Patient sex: F
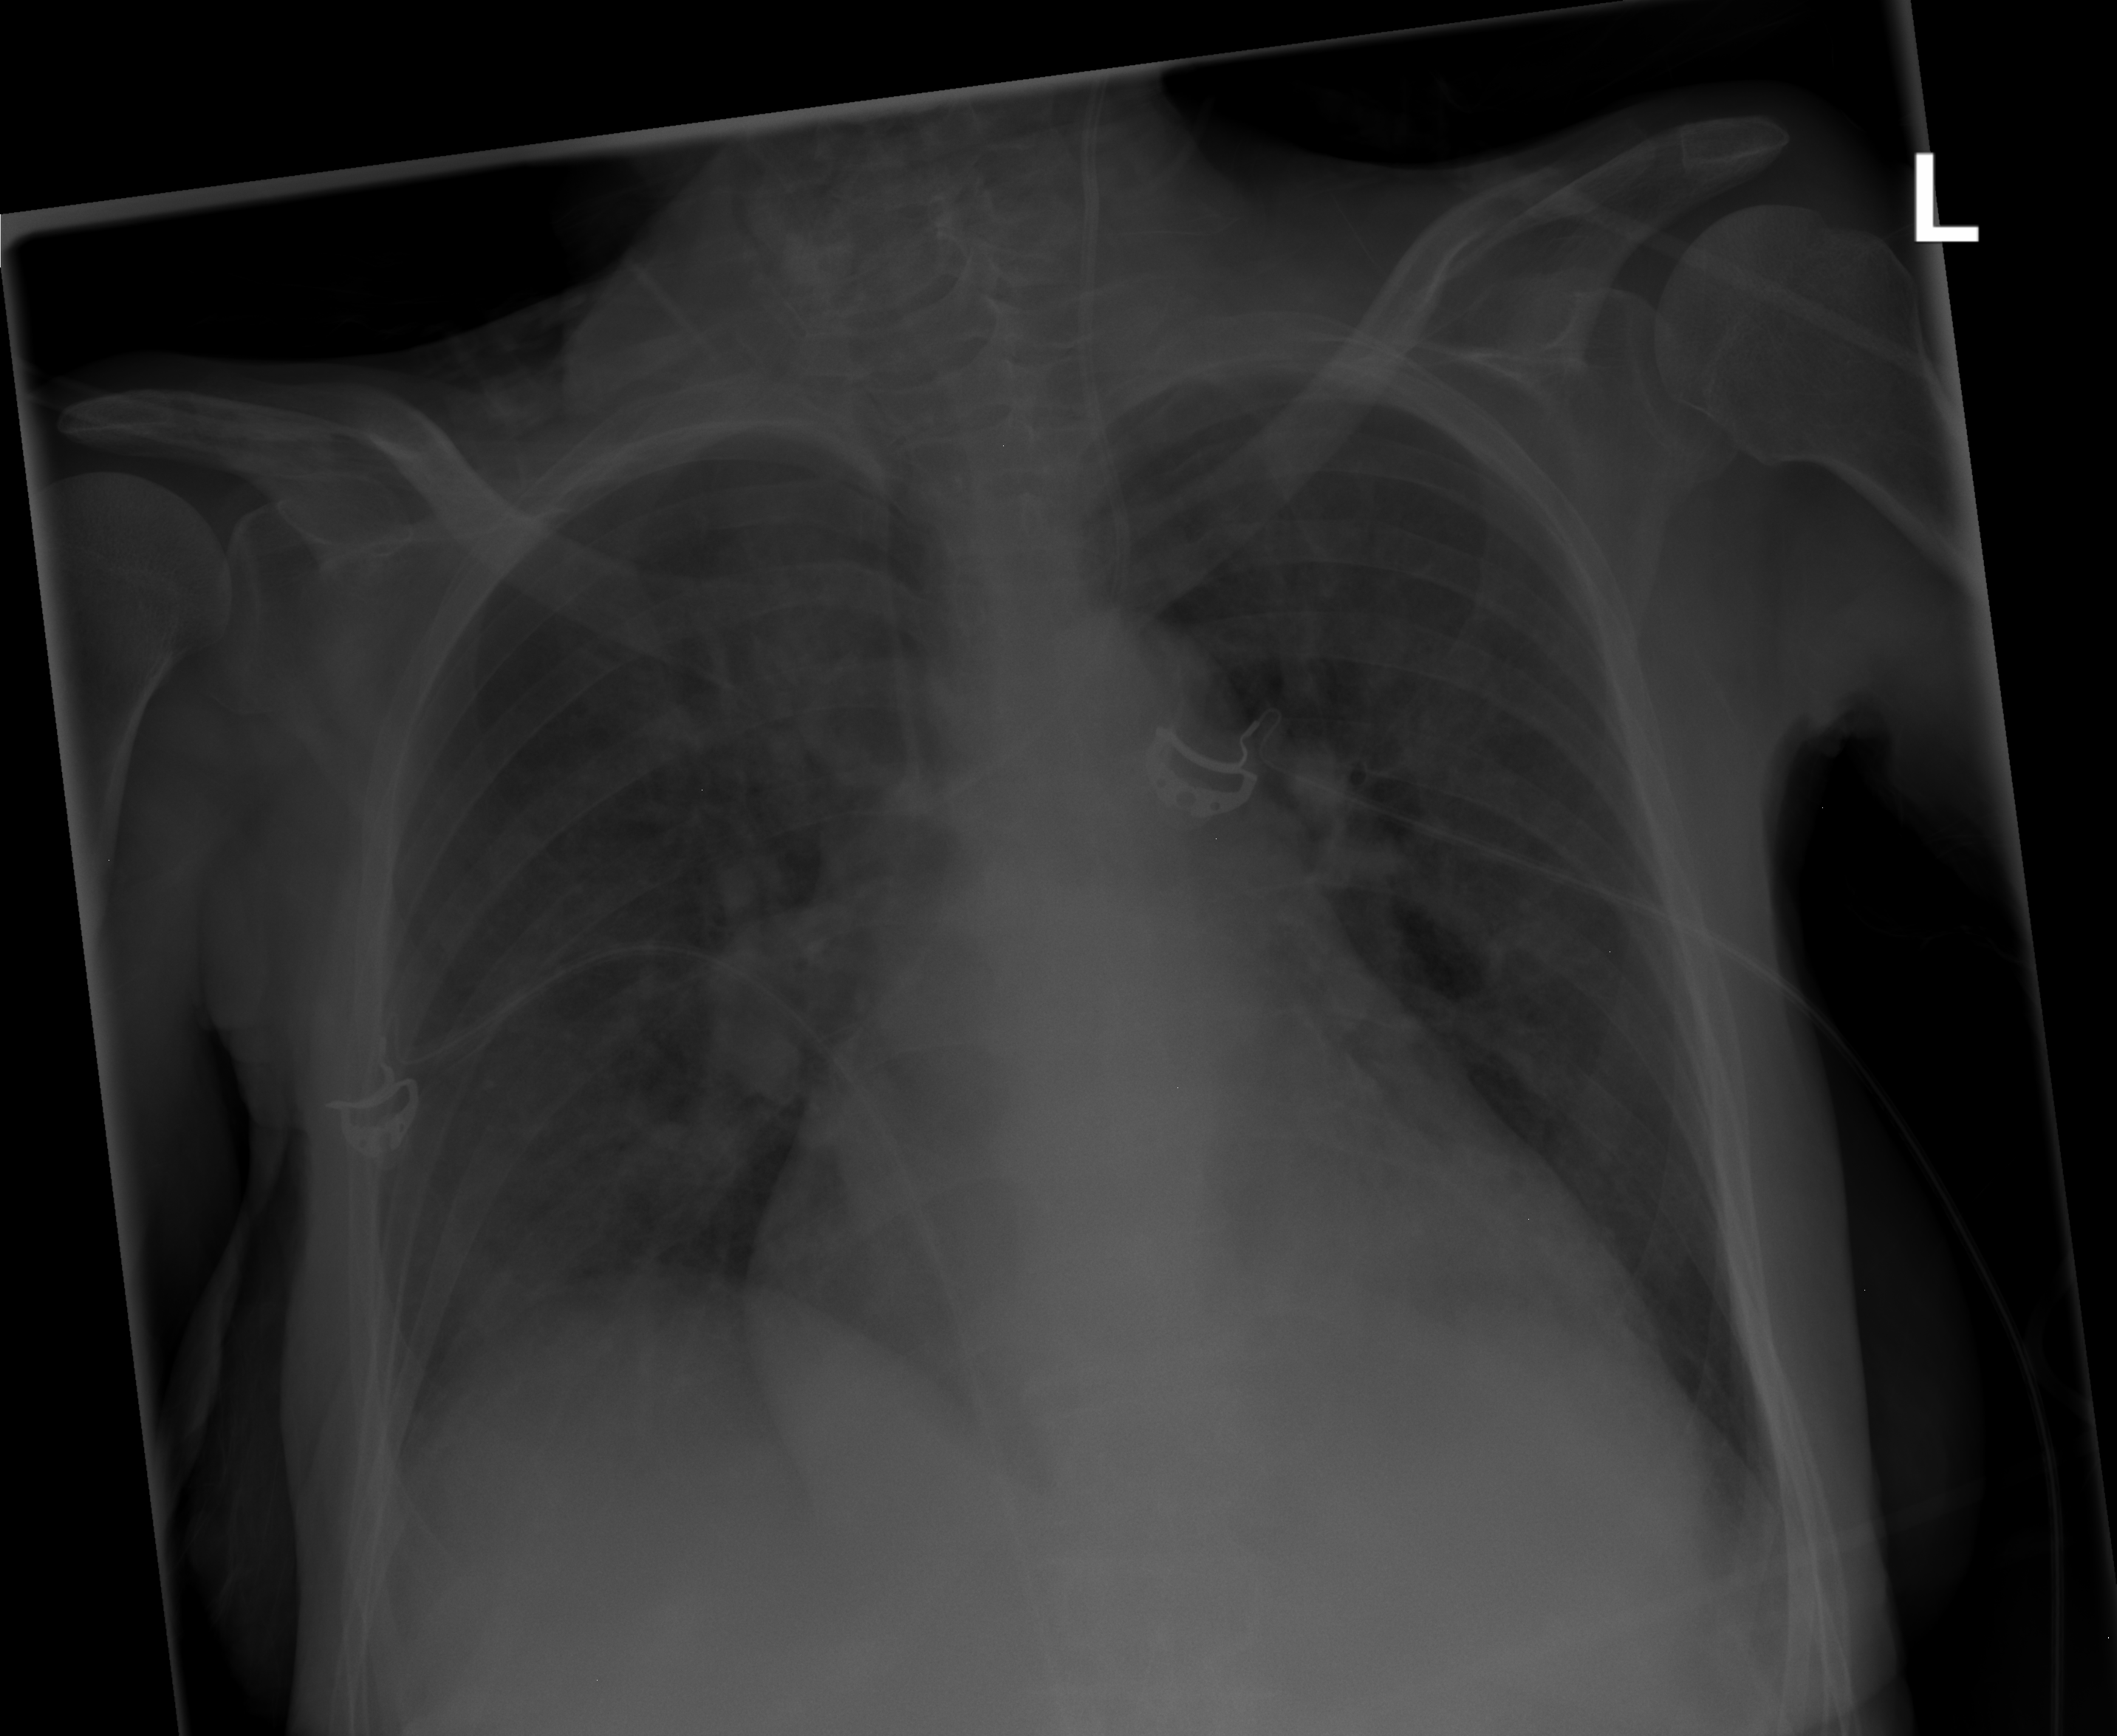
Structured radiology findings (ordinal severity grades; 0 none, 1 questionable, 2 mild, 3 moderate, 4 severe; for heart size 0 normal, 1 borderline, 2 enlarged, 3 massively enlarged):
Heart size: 3
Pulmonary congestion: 2
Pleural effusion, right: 1
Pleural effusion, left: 0
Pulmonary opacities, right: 2
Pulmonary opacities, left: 2
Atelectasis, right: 2
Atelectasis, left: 2